Question: I am trying to change the color of the cells in a row, if one of those cells is greater than the other cells in that specific row.

So under amount, there will be amount and each person will put in their own amounts under their initials, I want the person who puts the most to turn green. Is this possible with a range like I4:K4 or will I have to go through each cell and have a different rule for each cell.
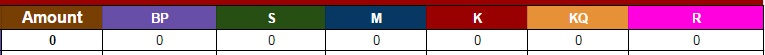
Answer: Highlight the range I4:K4 then in Conditional Formatting | Use a formula put in the following
'''
=I4=MAX($I4:$K4)
'''
and choose a fill colour with the Format button. Then as it is extended across it will apply to any cells (could be more than one) which are equal to the maximum amount.